Question: I am using Excel 2010 and I've searched the web and found thousands upon thousands of ways to do this via win form, console, etc. But I can't find a way to do this via DLL. and none of the sample on-line is complete all in bit and pieces.
I have looked and goggled but did not get the specific what i am looking for, as show below the excel sample sheet.
i'm looking a way to read and store the each cell data in a variable
i have started something like this:
'''
Workbook workbook = open(@"C: mp\MyWorkbook.xls");
IWorksheet worksheet = workbook.Worksheets[0];
IRange a1 = worksheet.Cells["A1"];
object rawValue = a1.Value;
string formattedText = a1.Text;
Console.WriteLine("rawValue={0} formattedText={1}", rawValue, formattedText);
'''

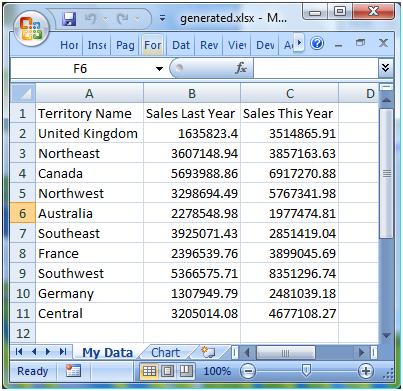
Answer: Your code can work with a couple changes.
One thing to remember is that Excel worksheets are 1-based, not 0-based (and use Worksheet instead of IWorksheet):
'''
Worksheet worksheet = workbook.Worksheets[1];
'''
And to get a range, it is easiest to call 'get_Range()' on the worksheet object (and use Range instead of IRange):
'''
Range a1 = worksheet.get_Range("A1");
'''
With those two lines of code changed, your example will work fine.
Here is a "complete" example:
1. Right-click your project in the solution explorer and click "Add Reference".
2. Click on the COM tab and sort the list by Component Name. Find "Microsoft Excel 14.0 Object Library" in the list and select it. Click OK.
3. In the code file where you want this to run, add a using Microsoft.Office.Interop.Excel;
4. Use this code, which I've modified as little as possible from your example:
---
'''
var excel = new Microsoft.Office.Interop.Excel.Application();
Workbook workbook = excel.Workbooks.Open(@"C: mp\MyWorkbook.xls");
Worksheet worksheet = workbook.Worksheets[1];
Range a1 = worksheet.get_Range("A1");
object rawValue = a1.Value;
string formattedText = a1.Text;
Console.WriteLine("rawValue={0} formattedText={1}", rawValue, formattedText);
'''